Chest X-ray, AP view. Patient: 60 years old, sex M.
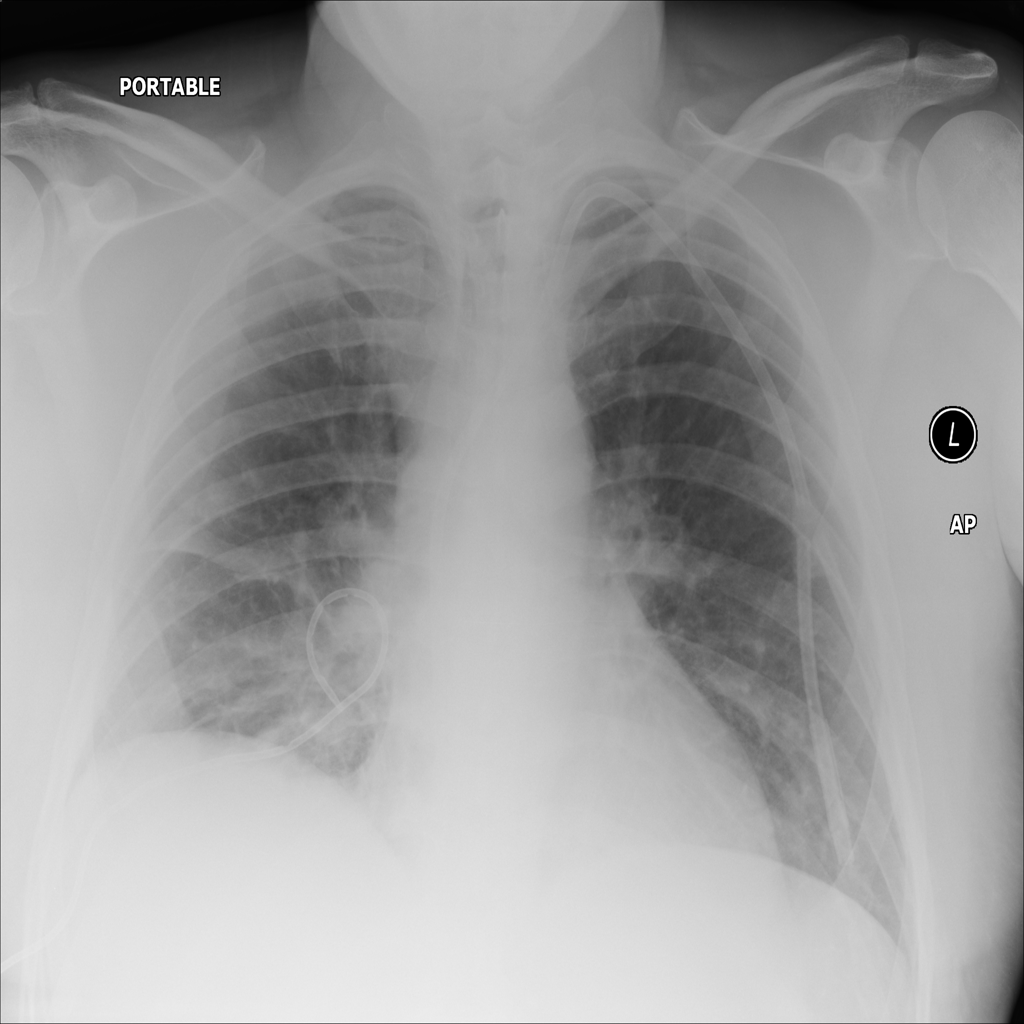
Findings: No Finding